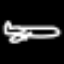
Label: airplane